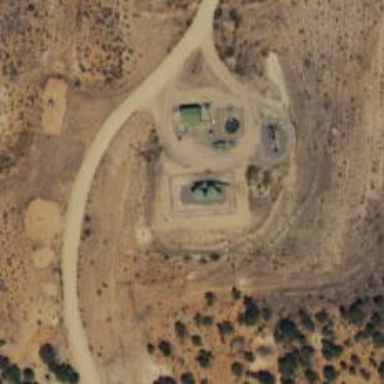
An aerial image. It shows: Storage tank with man-made structure.